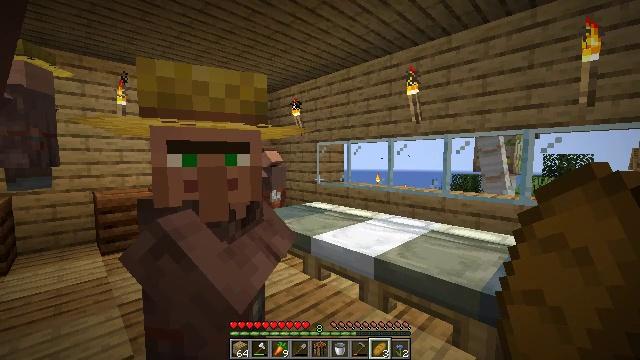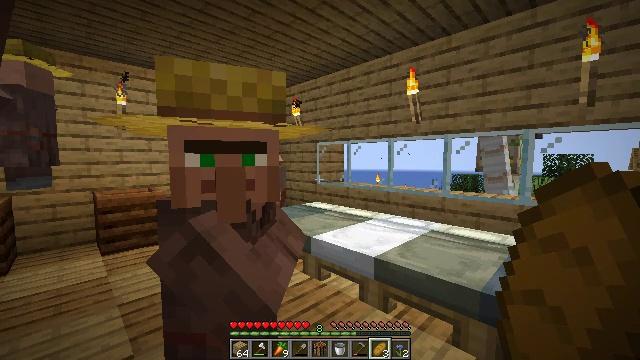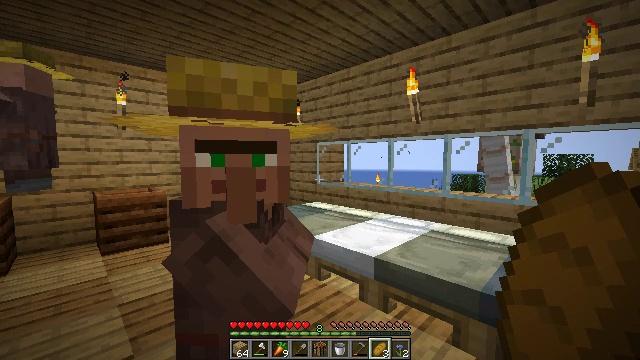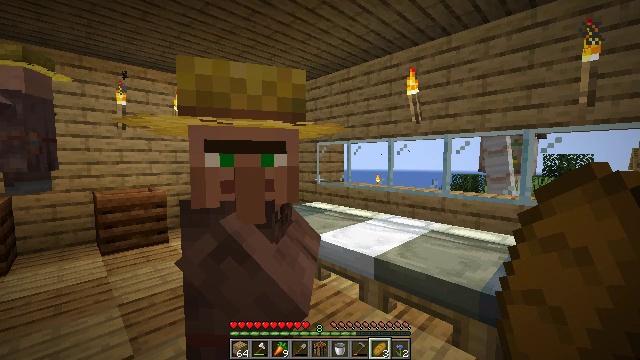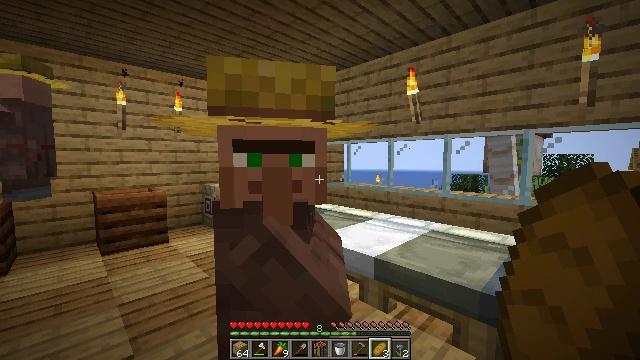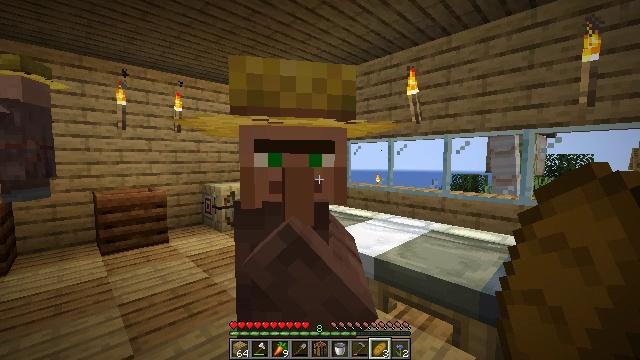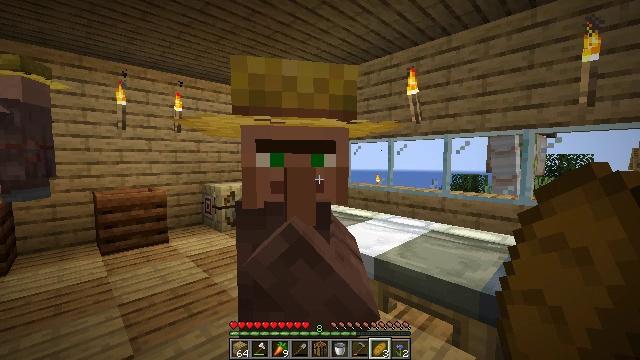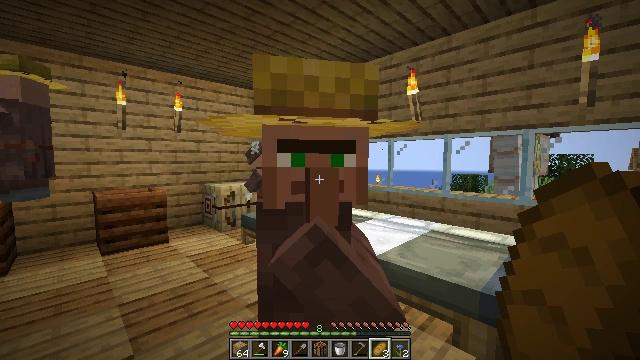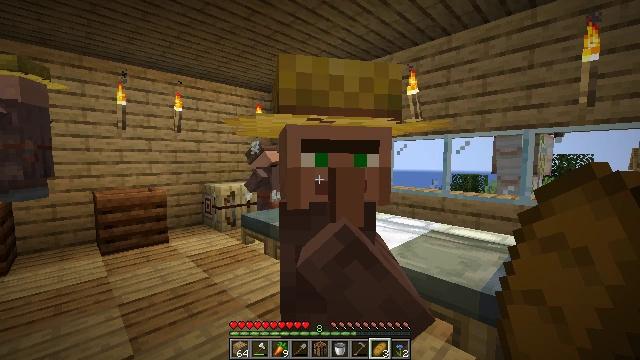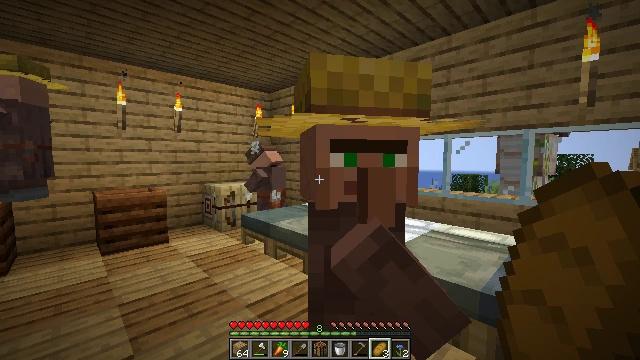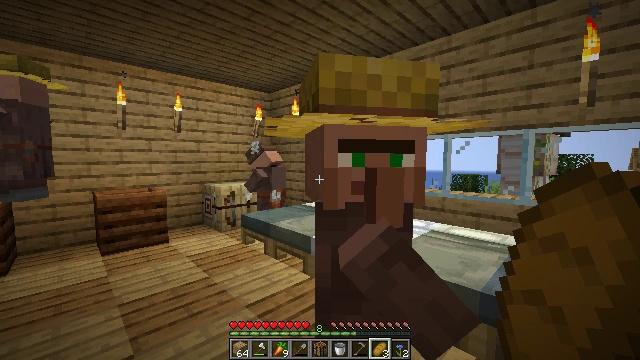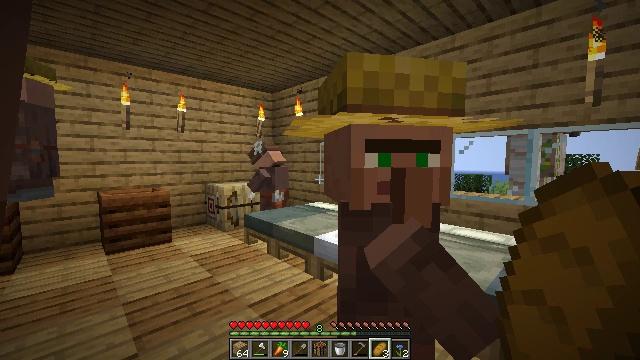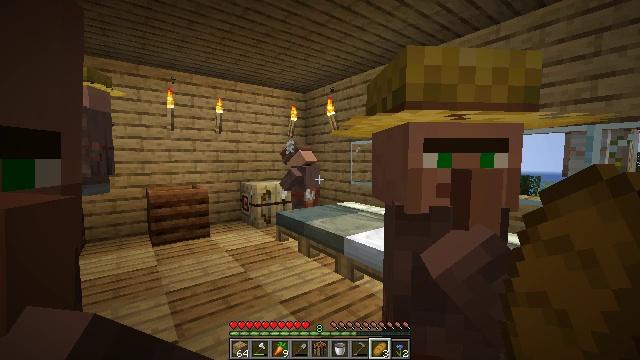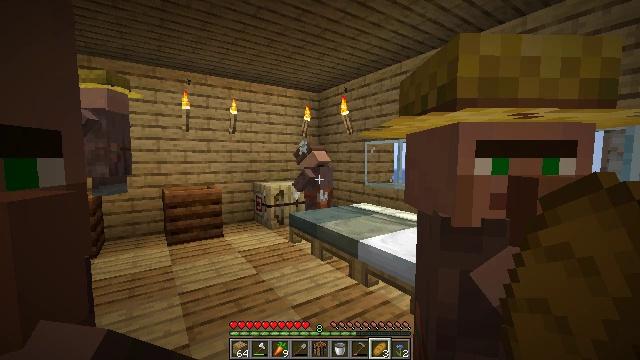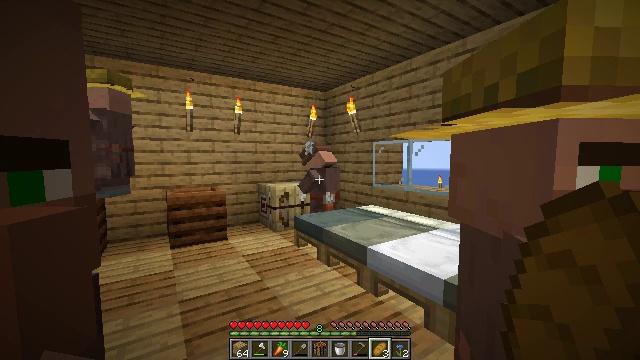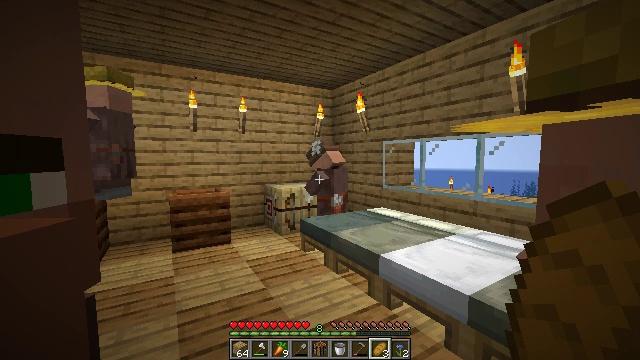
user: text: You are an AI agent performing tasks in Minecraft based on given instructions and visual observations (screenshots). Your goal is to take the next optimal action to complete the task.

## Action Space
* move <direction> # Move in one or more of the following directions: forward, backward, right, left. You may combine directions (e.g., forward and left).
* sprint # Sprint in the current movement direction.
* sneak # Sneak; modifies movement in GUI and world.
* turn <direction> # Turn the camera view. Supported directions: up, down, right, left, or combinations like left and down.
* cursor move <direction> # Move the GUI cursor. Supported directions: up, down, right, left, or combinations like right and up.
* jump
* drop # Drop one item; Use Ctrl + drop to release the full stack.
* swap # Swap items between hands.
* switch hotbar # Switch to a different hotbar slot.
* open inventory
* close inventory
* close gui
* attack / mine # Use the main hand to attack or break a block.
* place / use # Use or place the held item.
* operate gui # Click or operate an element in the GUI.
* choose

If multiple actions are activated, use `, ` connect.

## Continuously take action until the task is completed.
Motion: motion action
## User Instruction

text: Drop a bread.
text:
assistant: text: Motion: no_op
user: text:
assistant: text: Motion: no_op
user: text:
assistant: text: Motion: no_op
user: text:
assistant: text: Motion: no_op
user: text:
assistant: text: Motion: no_op
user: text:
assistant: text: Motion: no_op
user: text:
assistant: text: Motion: no_op
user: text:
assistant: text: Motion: no_op
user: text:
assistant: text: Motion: no_op
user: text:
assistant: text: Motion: no_op
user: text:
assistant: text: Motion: no_op
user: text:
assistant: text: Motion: move forward, turn left
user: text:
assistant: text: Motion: move forward, turn left
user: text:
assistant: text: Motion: move forward, turn left
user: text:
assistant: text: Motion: move forward, turn left
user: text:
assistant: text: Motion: move forward, turn left
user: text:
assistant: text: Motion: move forward, turn left
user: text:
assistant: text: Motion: move forward
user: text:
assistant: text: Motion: move forward
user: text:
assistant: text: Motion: move forward
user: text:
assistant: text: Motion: move forward
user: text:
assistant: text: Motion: no_op
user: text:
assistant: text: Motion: turn down
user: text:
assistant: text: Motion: drop
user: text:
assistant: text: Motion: drop
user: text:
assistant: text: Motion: drop
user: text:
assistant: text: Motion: drop
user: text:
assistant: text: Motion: drop
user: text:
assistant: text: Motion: drop
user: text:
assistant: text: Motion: no_op